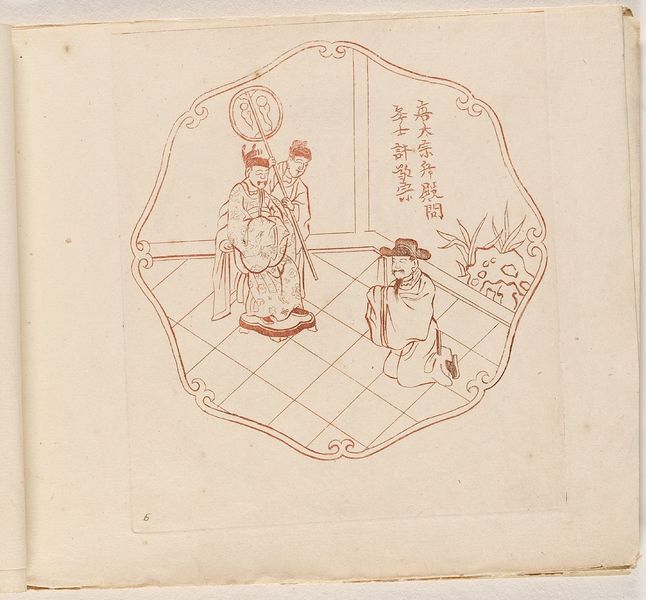
Titel: Chinesendarstellung, Blatt aus der Folge 'Picturae Sinicae'
Künstler: Pieter Schenk
Standort: Hamburg
Institution: Museum für Kunst und Gewerbe Hamburg
Schlagwörter: mann, weiß, menschen, hut, zeichnung, fächer, figur, interieur, japan, schrift, papier, grafik, graphik, ornamente, schriftzeichen, fotografie, photographie, druckgraphik, druckgrafik, radierung, buchstaben, herrscher, tracht, herrscherin, herrscherbildnis, alphabet, gerippt, volkstracht, reproduktionen, druckerzeugnisse, landesherr, völker, nationalitäten, hausinneres, landesherrin, ornamentstich, vorlageblätter, rotdruck